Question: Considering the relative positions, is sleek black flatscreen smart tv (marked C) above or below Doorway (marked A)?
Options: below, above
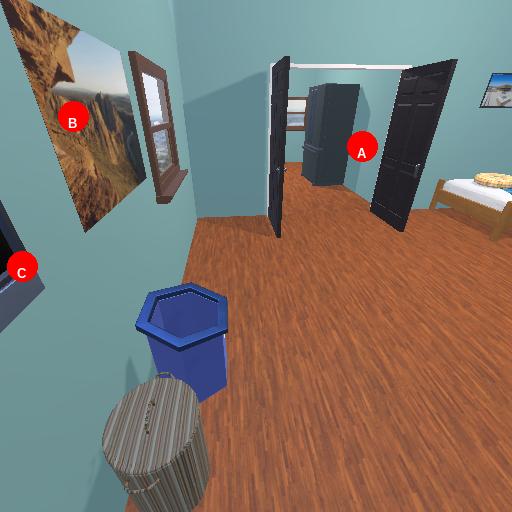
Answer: below